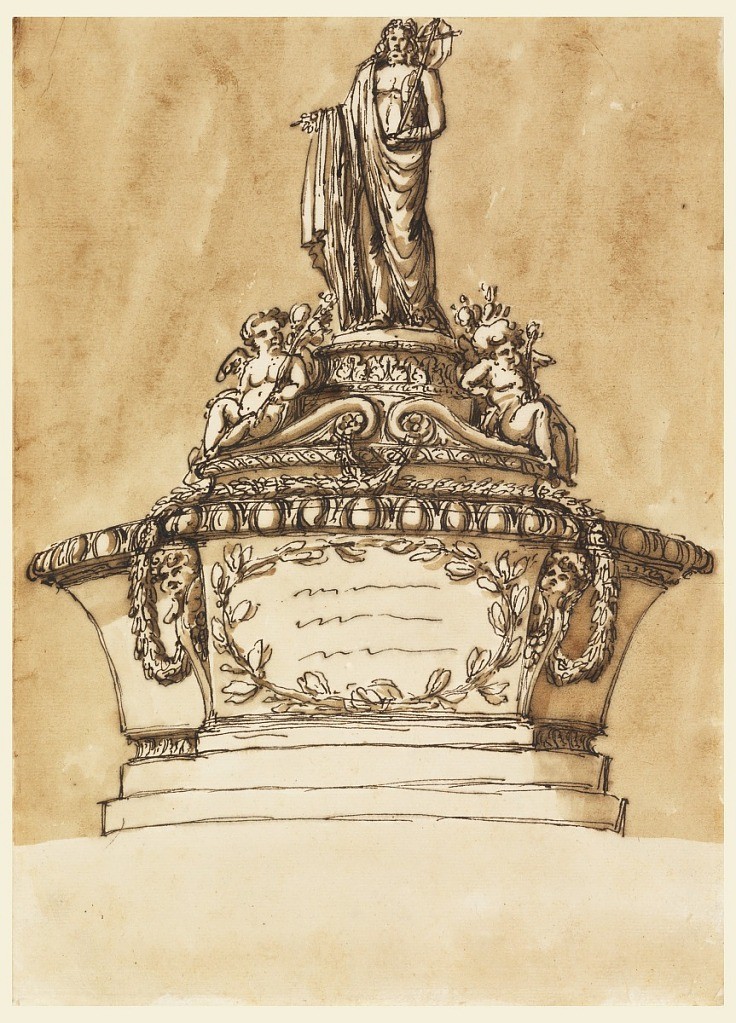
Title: Baptismal Font
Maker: Giuseppe Barberi, Italian, 1746–1809
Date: ca. 1775
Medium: Pen and brown ink, brush and brown wash, red ink on cream laid paper
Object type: Drawing
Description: The bowl is supported by two plinths. The central part is shaped like a tablet, framed laterally by two gaines, and bearing an inscription in a wreath, formed by two branches. The diameter of the lid corresponds to that of the front.  In front, cornices of a broken pediment from which festoons hang toward the gaines. At the ends of the cornices sit two angels with lily stems. They lean upon the round base of a statue of St. John the Baptist with shouldered cross staff.